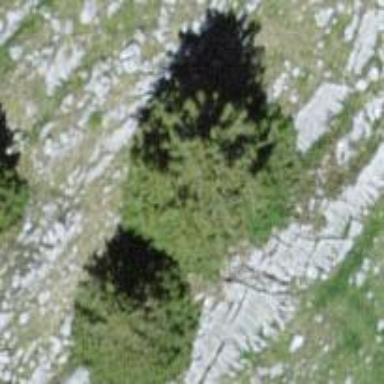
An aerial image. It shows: Beautiful tree in nature.